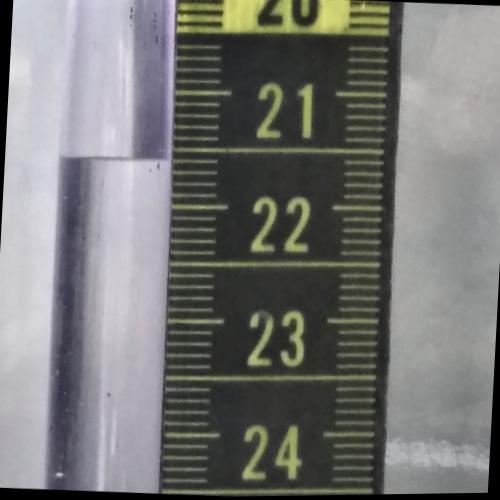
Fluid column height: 21.6 cm